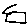
Label: house